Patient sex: M
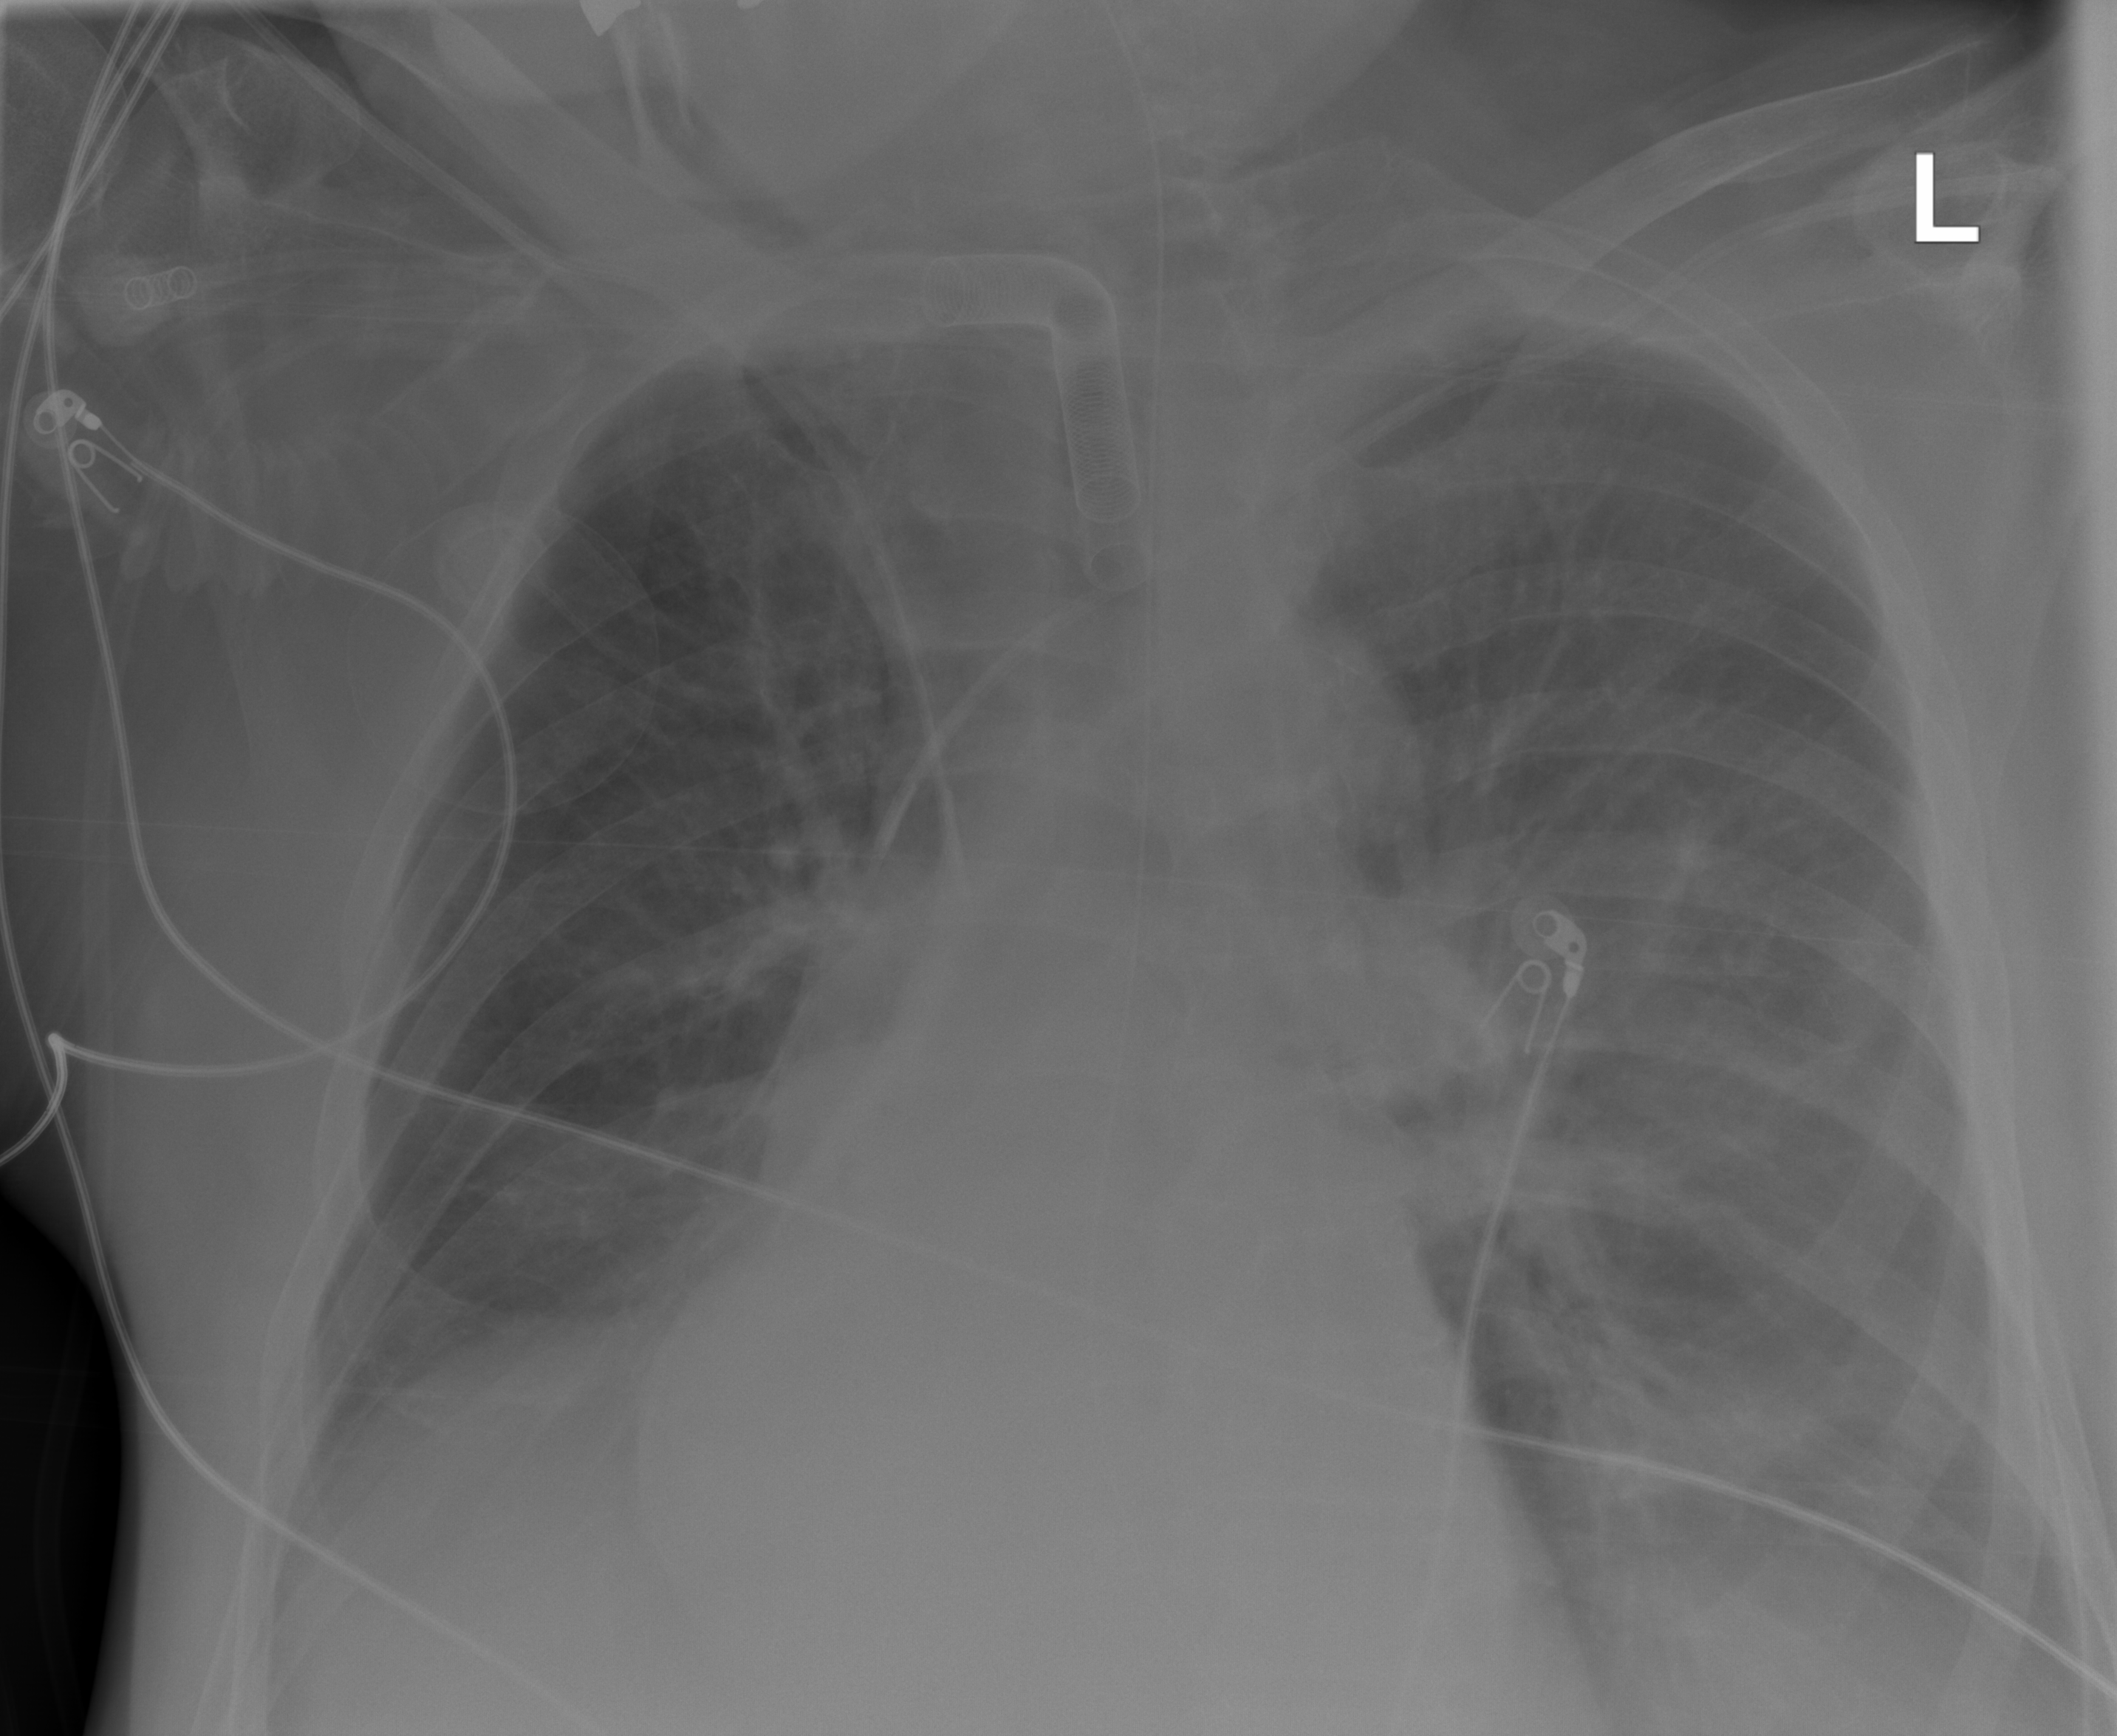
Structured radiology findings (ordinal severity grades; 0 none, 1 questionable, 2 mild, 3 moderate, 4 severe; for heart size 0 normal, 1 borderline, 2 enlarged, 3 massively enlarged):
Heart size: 1
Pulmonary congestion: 1
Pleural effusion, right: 0
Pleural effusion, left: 2
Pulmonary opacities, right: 1
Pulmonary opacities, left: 1
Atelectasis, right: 2
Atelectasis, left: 2